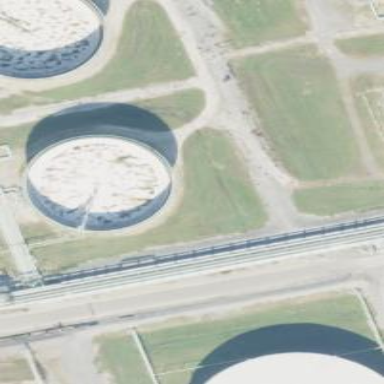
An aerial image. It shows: Storage tank that is man-made.